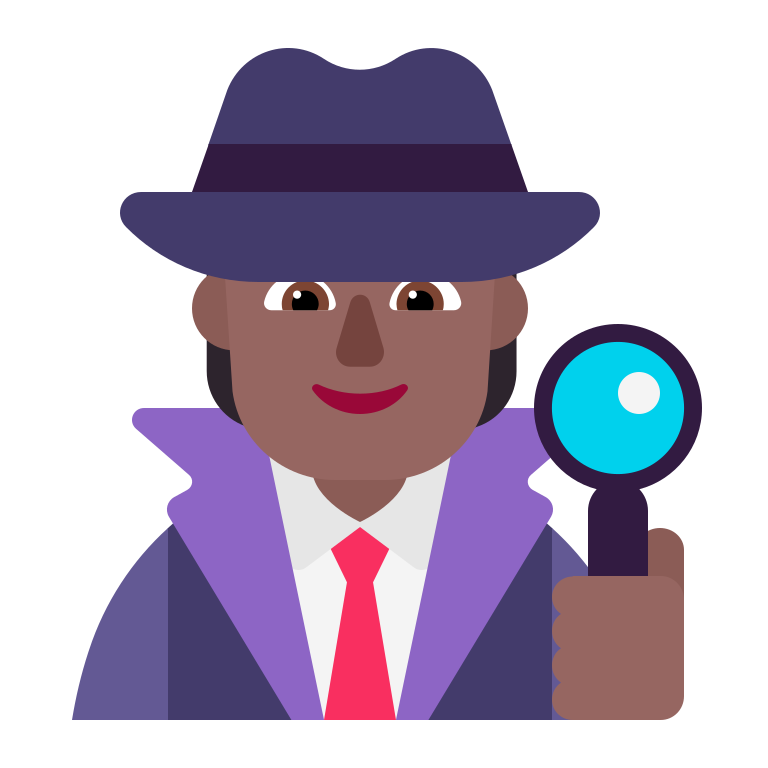
detective flat  dark